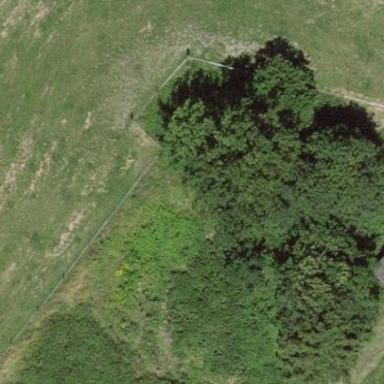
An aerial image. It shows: Forest area.